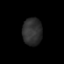
Tissue: prostate
Cell type: Endothelial cells
Senescence score: 0.6995
Nuclear area (px): 524
Mean DAPI intensity: 46.508